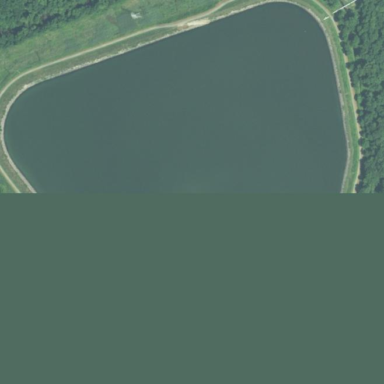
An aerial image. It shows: Dam across waterway.